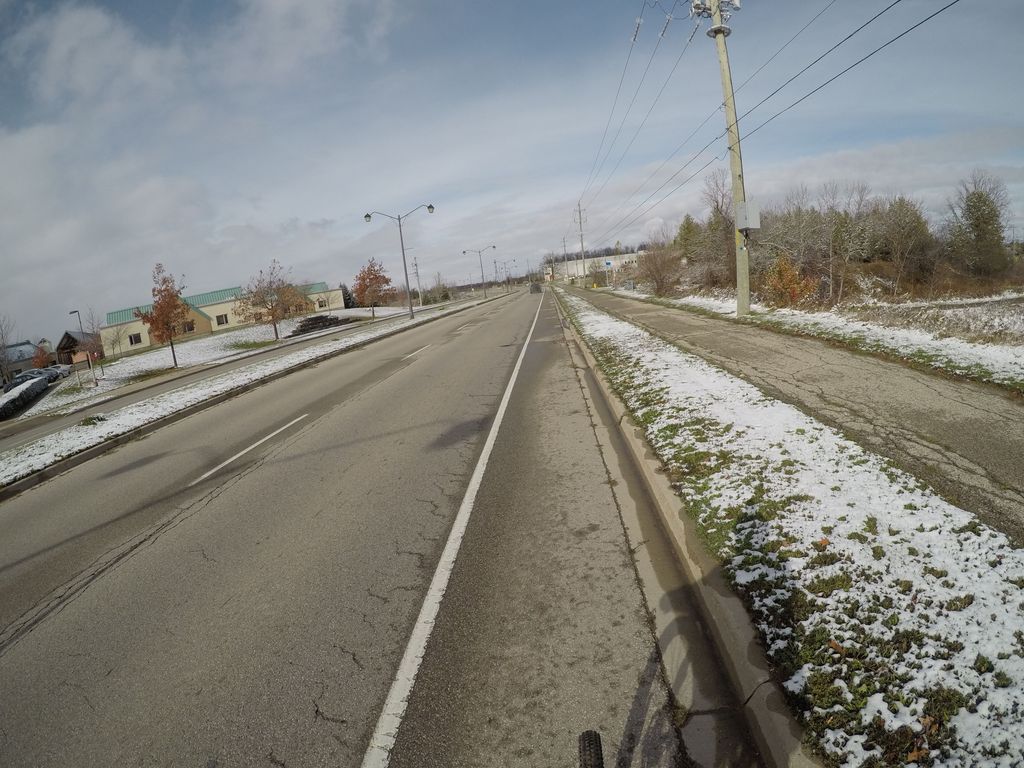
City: kitchener-waterloo